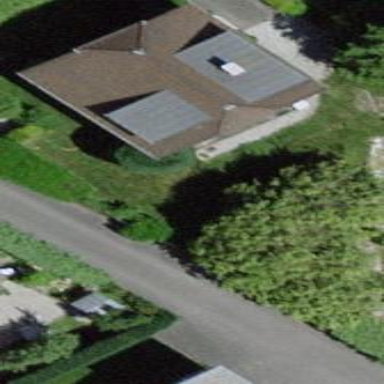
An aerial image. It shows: Detached building with half-hipped roof.